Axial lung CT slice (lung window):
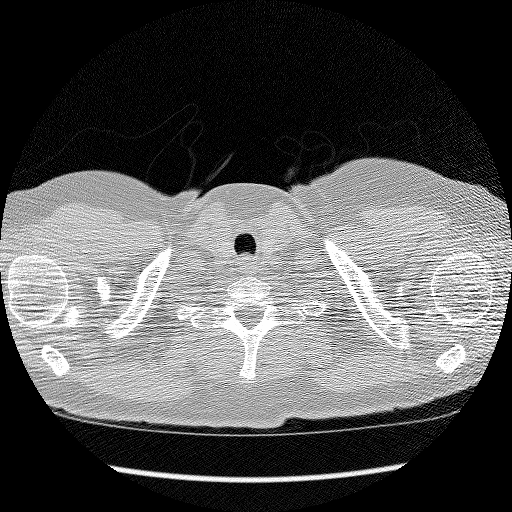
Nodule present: no